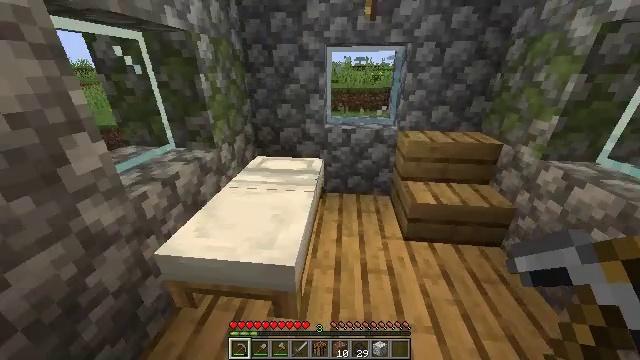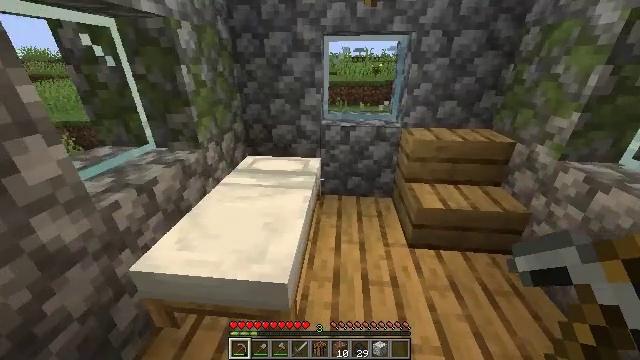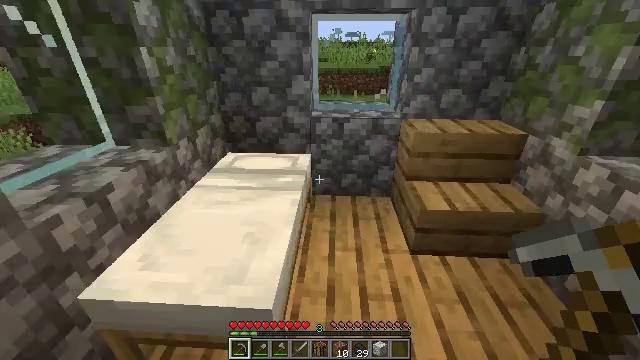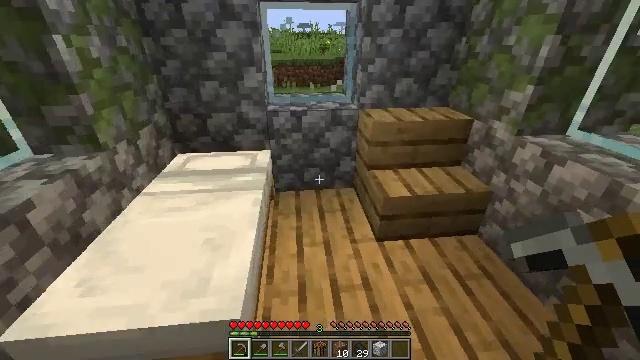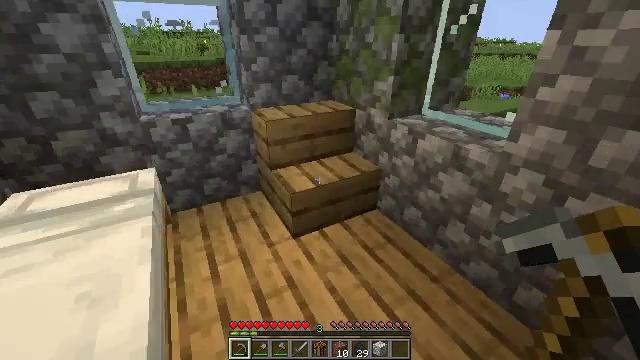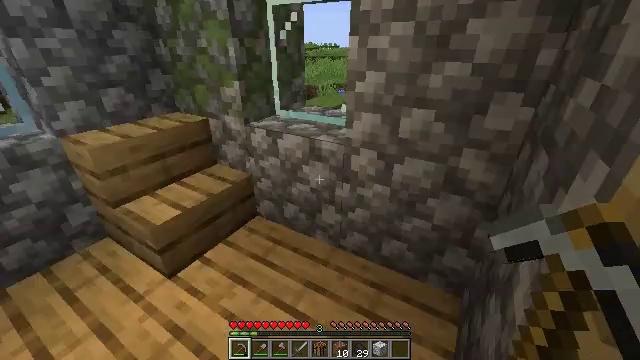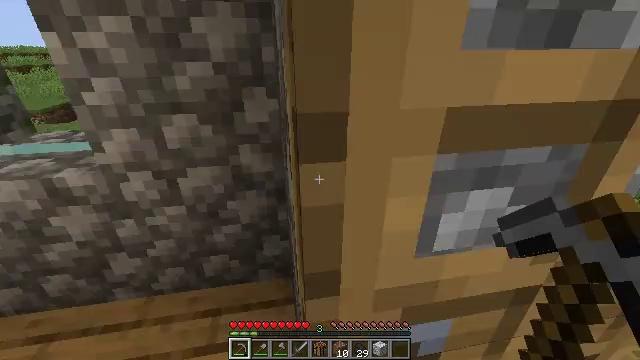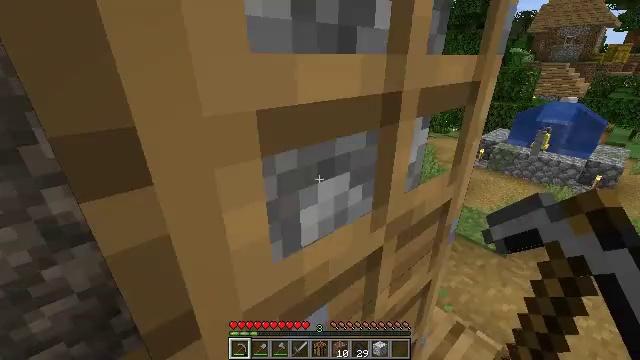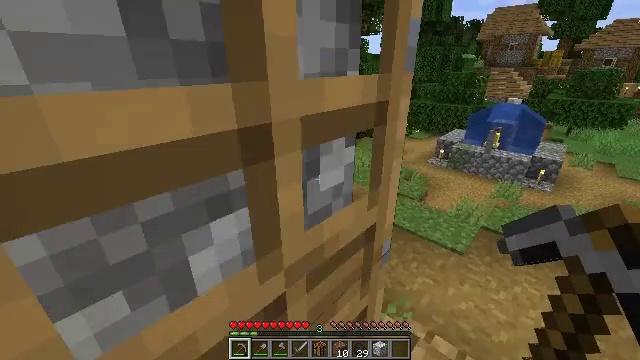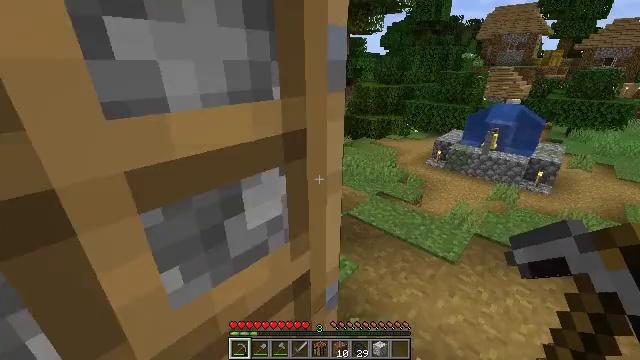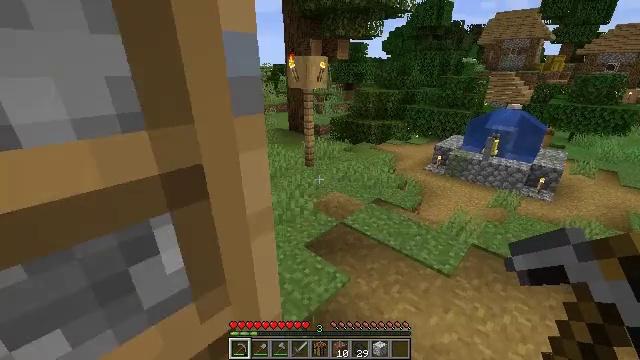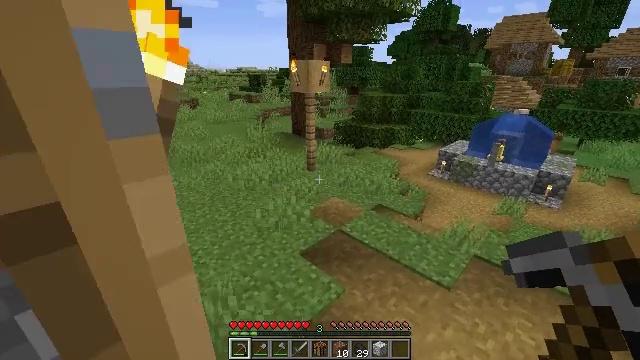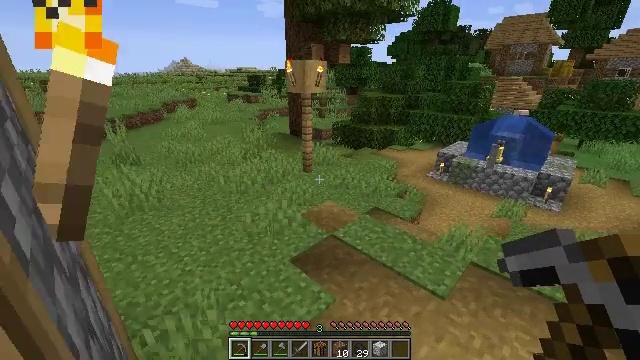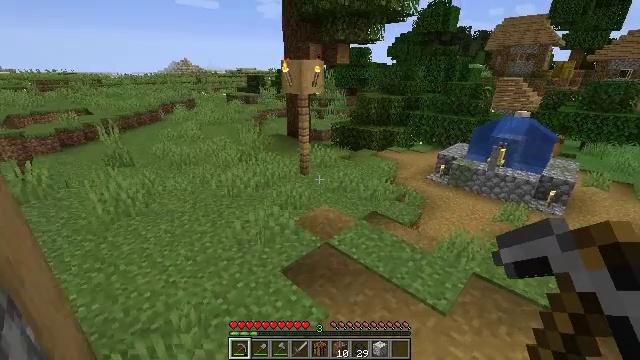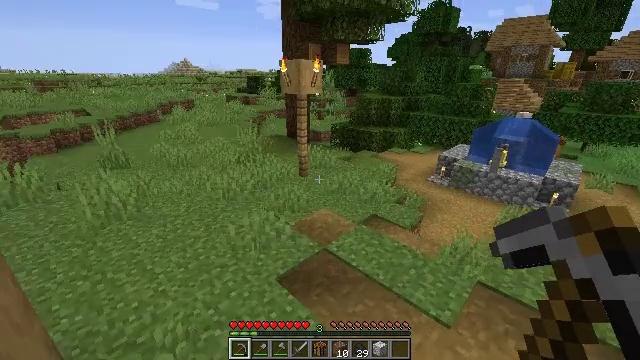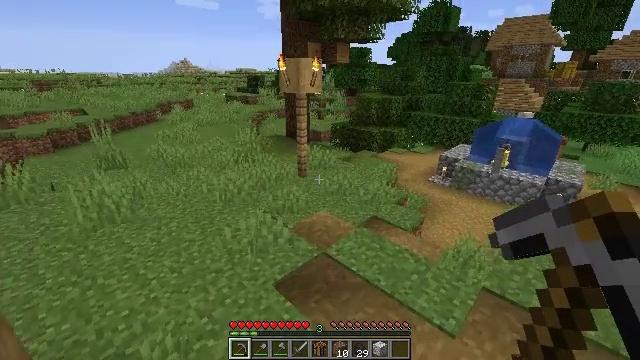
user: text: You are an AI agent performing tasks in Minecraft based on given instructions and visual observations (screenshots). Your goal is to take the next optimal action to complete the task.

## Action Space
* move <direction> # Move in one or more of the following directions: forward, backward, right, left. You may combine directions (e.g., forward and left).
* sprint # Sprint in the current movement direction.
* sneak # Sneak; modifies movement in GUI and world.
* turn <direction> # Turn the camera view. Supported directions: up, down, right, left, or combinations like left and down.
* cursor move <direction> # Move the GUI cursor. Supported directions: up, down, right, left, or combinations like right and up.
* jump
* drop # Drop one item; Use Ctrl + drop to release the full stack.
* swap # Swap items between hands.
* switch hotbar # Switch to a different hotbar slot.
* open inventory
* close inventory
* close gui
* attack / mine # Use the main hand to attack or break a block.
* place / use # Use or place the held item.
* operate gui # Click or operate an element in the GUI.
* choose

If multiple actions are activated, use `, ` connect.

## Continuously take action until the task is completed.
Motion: motion action
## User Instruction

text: Collect a hay block for crafting.
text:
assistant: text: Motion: no_op
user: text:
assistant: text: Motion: turn right and down
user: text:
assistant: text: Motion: turn right and down
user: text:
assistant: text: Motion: move right, turn right
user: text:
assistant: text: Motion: move right, turn right
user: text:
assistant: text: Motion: move right, turn right
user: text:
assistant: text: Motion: move right, turn right and up
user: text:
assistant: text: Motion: move forward and move right, turn right and up
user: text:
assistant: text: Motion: move forward and move right
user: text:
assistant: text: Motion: move forward and move right
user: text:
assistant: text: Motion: move forward and move right, turn left
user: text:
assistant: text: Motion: move forward
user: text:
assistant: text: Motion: move forward
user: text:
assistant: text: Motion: move forward
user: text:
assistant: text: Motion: move forward
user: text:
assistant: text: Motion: move forward
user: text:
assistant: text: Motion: move forward, turn right and down
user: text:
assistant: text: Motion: move forward, turn right
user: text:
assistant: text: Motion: move forward and move right, turn right
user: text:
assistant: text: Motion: move forward and move right, turn right
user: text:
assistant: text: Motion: move forward and move right, turn right
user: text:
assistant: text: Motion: move forward and move right, turn right
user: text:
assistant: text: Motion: move forward and move right, turn right
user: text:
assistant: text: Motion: move forward
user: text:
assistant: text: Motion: move forward
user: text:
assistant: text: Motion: move forward, sprint
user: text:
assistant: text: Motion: move forward, sprint
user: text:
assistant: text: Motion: move forward, sprint
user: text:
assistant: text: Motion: move forward, sprint
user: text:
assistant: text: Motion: move forward, sprint